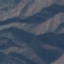
Land use / land cover class: HerbaceousVegetation